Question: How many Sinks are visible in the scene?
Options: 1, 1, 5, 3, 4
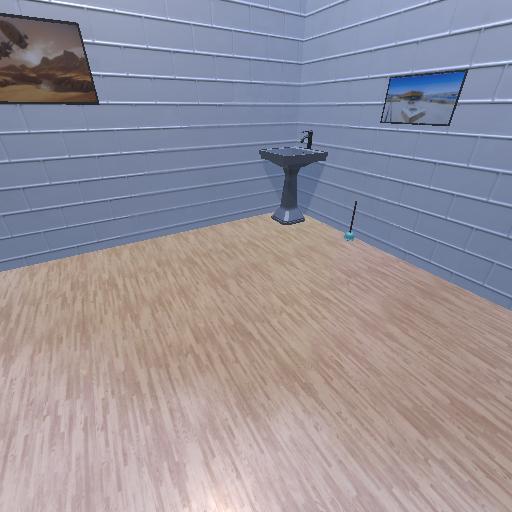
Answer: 1